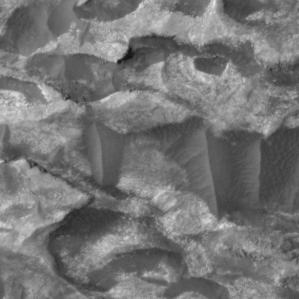
Label: non_frost